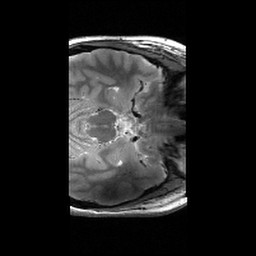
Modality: T2w
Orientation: axial
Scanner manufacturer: siemens
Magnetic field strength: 6.98 T
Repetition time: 5.65 s
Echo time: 0.044 s